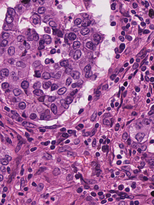
Tumor epithelial tissue: yes
Tumor-associated stroma tissue: yes
Normal tissue: no